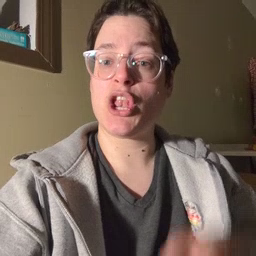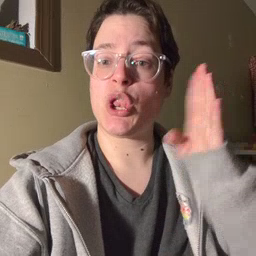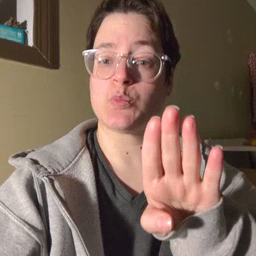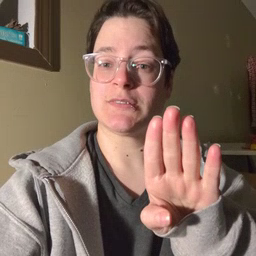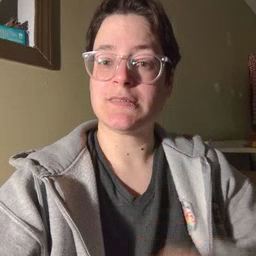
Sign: close